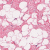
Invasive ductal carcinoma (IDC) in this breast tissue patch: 0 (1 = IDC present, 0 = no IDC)